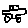
Label: car